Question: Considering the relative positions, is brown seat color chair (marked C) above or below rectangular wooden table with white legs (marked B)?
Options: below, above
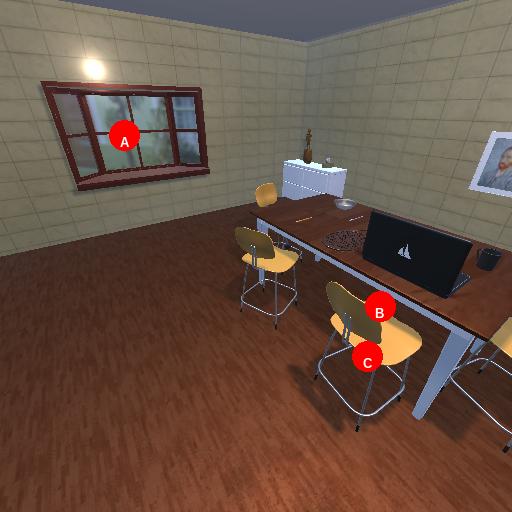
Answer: below